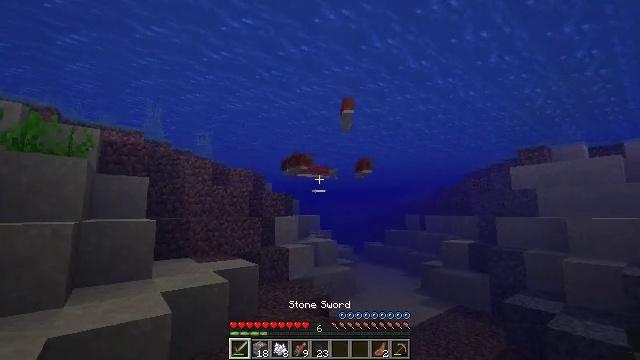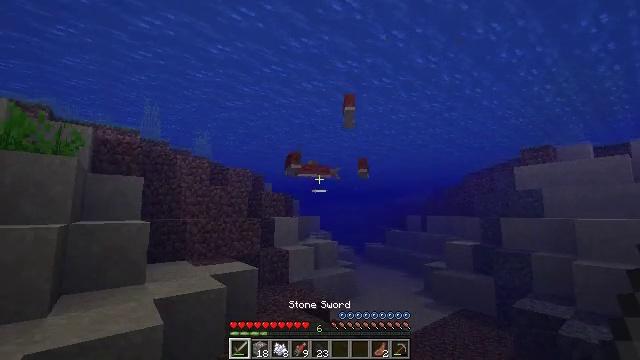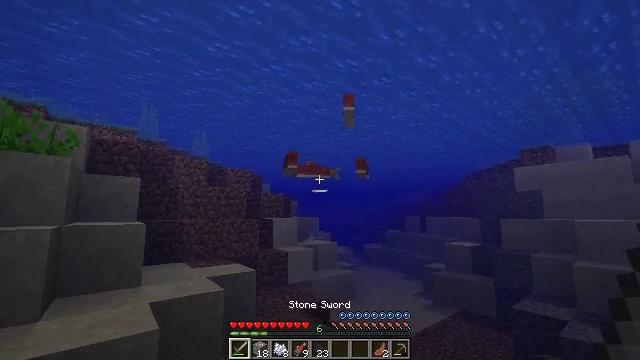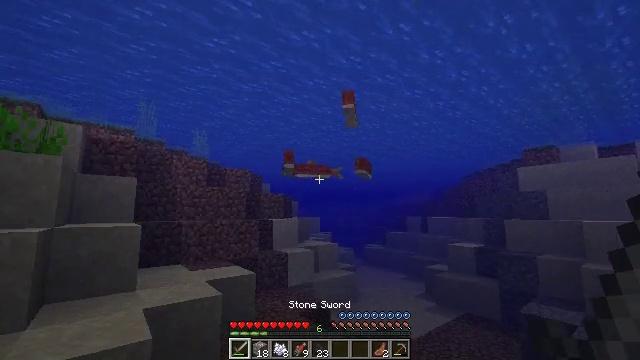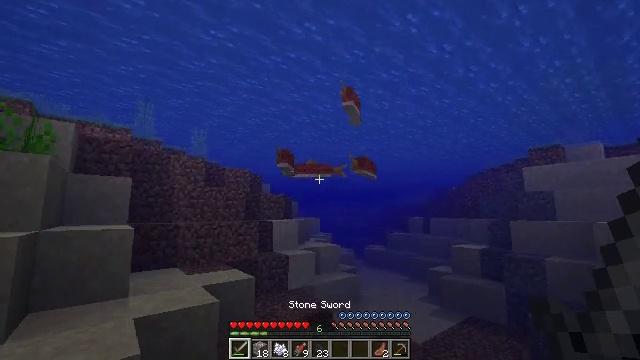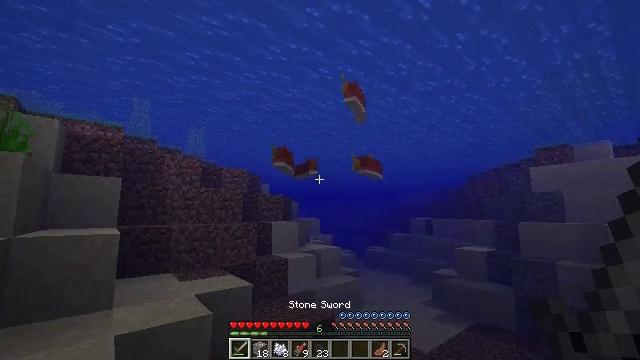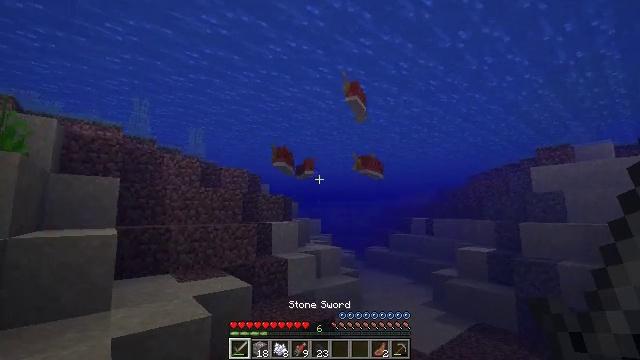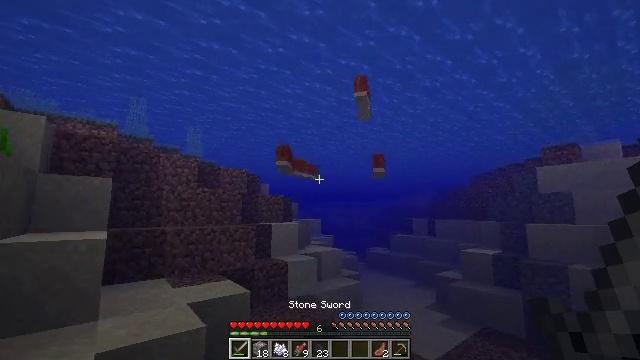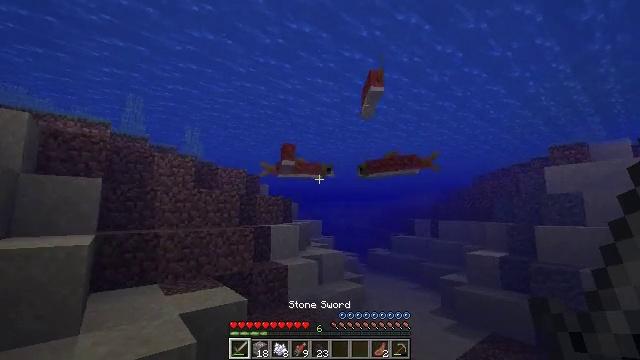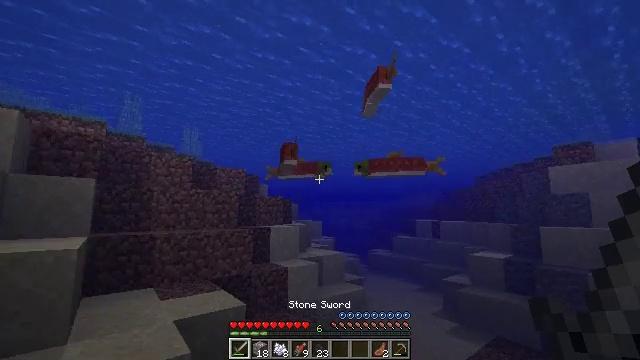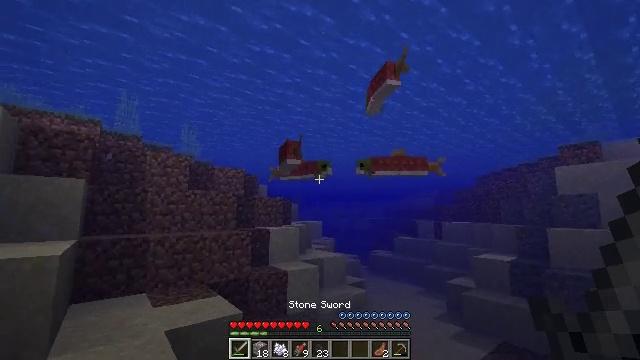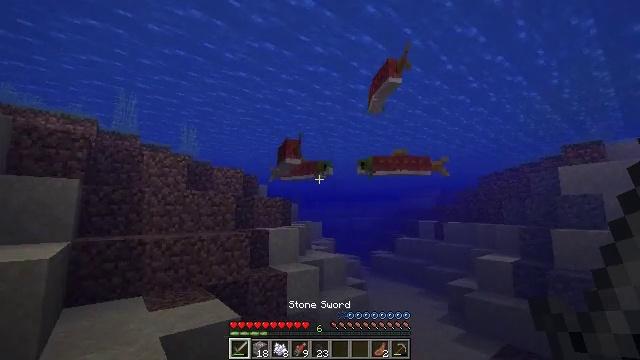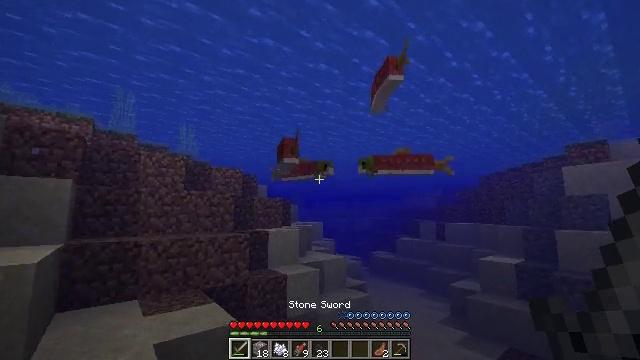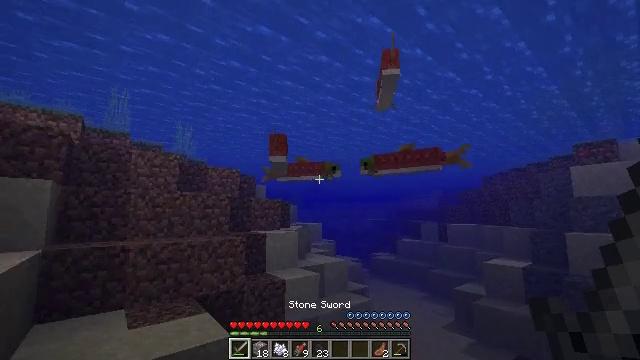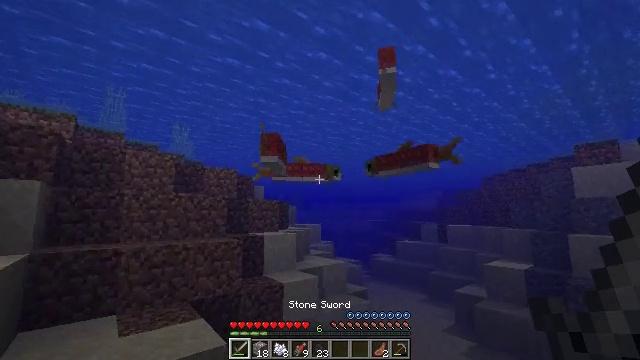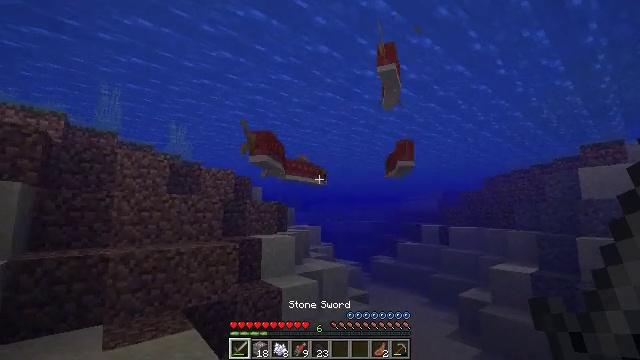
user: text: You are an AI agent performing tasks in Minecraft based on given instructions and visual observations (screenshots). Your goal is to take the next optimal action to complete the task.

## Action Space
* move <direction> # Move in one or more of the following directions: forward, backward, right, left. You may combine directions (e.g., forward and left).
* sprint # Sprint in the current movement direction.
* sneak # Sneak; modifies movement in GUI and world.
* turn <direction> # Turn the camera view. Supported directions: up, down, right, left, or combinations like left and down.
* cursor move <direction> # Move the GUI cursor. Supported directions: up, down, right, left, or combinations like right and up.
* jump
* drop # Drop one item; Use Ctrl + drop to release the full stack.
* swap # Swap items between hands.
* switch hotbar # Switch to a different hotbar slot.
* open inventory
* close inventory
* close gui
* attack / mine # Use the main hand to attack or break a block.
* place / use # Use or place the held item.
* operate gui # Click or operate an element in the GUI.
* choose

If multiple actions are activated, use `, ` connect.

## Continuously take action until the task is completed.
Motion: motion action
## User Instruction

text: Fish and kill the salmon.
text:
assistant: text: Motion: move forward
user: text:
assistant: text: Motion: move forward
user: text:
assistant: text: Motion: move forward
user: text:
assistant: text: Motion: move forward
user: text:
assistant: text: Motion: move forward
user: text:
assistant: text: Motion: move forward
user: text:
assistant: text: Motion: move forward
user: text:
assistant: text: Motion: move forward
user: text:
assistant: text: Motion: move forward
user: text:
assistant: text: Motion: move forward
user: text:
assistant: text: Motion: move forward
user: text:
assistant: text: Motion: move forward
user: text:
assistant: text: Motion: move forward
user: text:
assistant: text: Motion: move forward
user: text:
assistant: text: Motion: move forward
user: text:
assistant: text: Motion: move forward
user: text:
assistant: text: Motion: move forward
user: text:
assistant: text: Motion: move forward, turn left
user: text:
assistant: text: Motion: move forward, turn left
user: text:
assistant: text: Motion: move forward, turn left
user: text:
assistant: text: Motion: move forward, turn left
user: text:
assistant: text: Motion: move forward, turn left
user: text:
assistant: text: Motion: move forward, attack / mine
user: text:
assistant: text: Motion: move forward, attack / mine
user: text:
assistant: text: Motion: move forward, attack / mine
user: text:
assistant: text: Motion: move forward
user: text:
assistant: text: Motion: move forward
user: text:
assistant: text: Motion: move forward, turn right
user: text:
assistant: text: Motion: move forward, turn right
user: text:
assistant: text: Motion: turn right and up